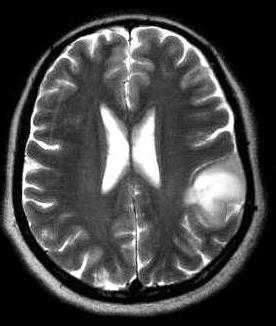
Label: notumor